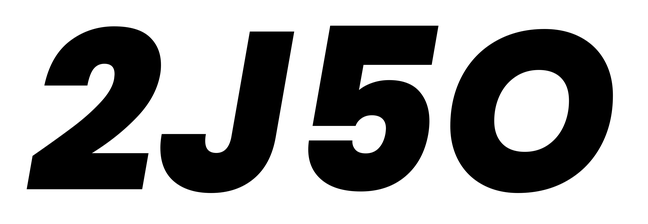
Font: Poppins-ExtraBoldItalic